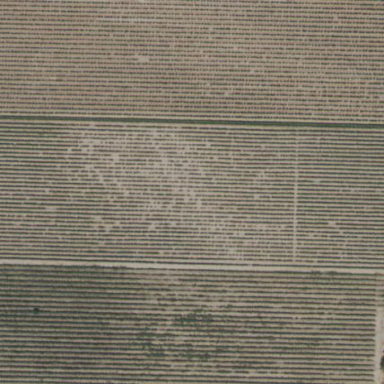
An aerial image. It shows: Vineyard with grape crops.